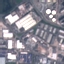
Label: Industrial